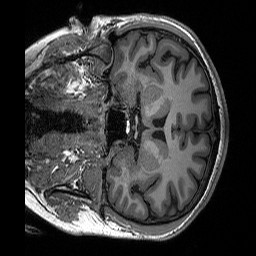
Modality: T1w
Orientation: coronal
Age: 20
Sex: male
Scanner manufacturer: siemens
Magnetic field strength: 3 T
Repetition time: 2.3 s
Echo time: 0.00298 s